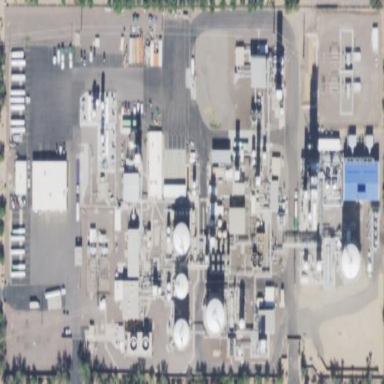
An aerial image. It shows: Gas-powered generator.